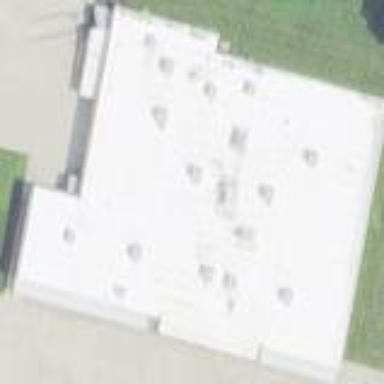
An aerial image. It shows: Retail building.